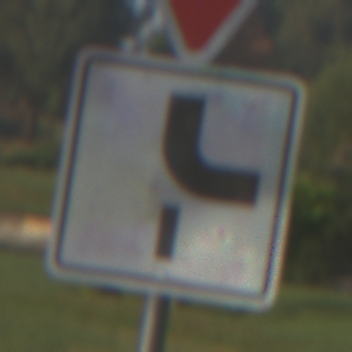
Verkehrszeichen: VerlaufVorfahrtsstrasse10
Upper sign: VorfahrtGewaehren
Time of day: SunriseSunset
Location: Outdoor (Suburban)
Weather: PartlyCloudy
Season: NotSpecified
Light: Natural